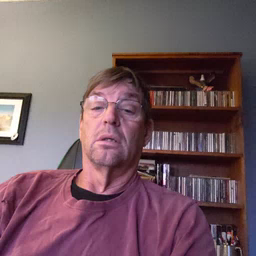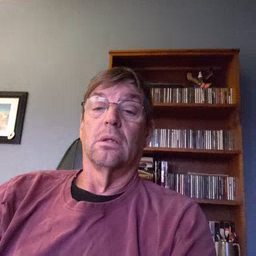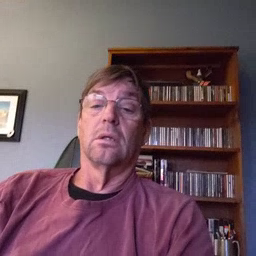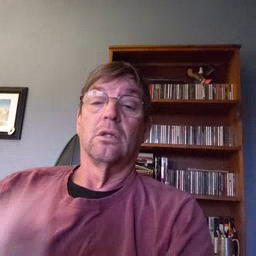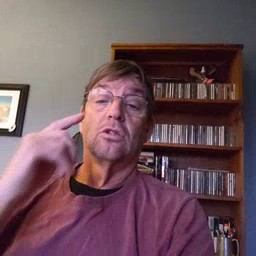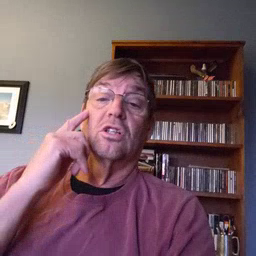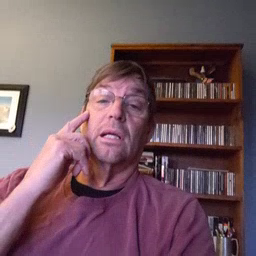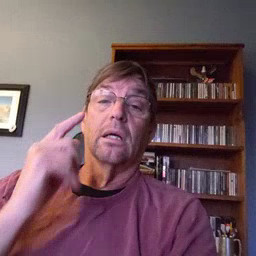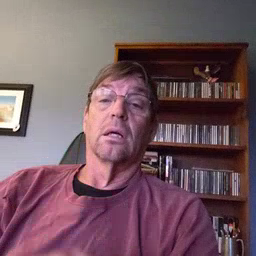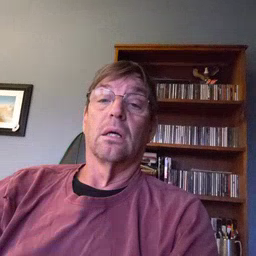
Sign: cheek